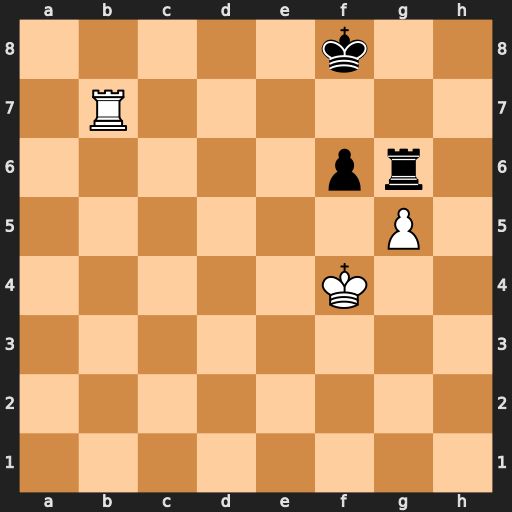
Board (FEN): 5k2/1R6/5pr1/6P1/5K2/8/8/8
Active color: w
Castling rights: -
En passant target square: -
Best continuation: Kf5 Rg7 Rb8+ Kf7 g6+